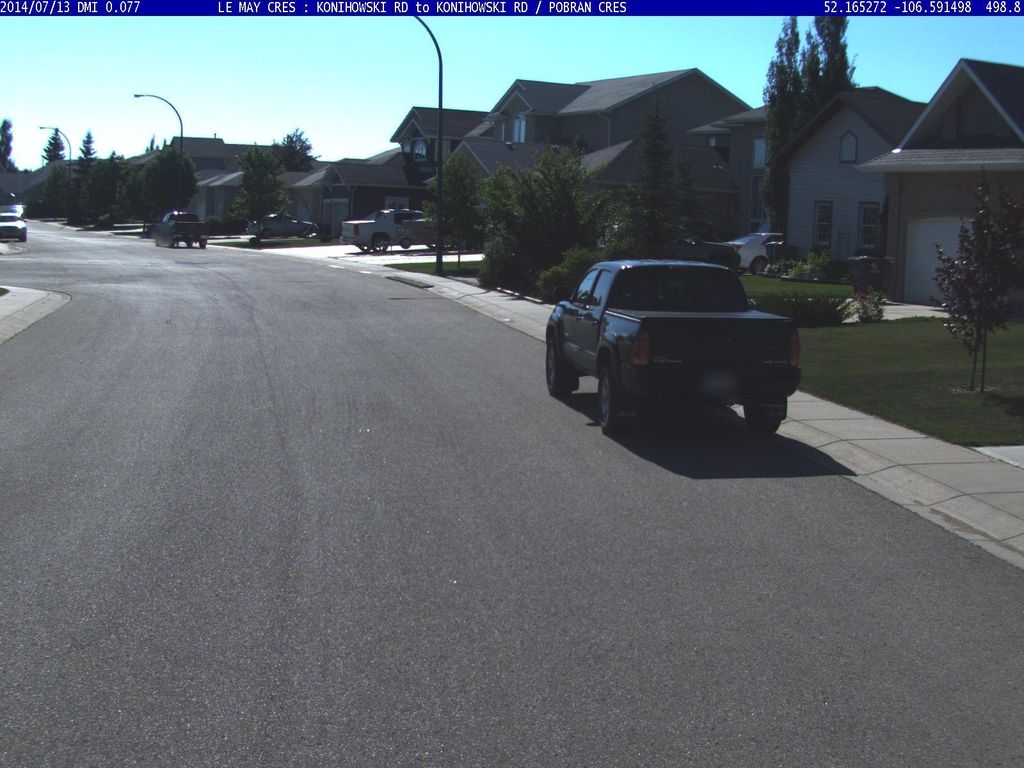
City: saskatoon